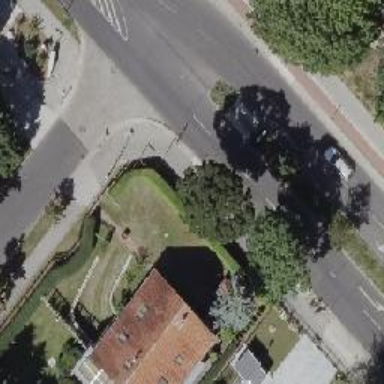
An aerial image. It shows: Unmarked crossing with pedestrian island.